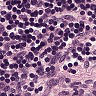
Metastatic tissue present: no